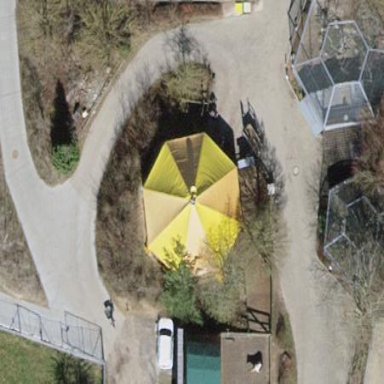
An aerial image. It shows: Building with pyramidal-shaped roof.